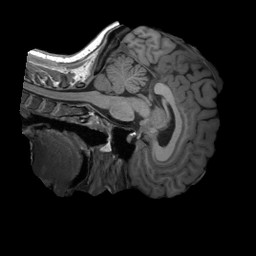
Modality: T1w
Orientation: sagittal
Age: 22
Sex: female
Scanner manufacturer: siemens
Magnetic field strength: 3 T
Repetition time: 2.3 s
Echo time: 0.00232 s